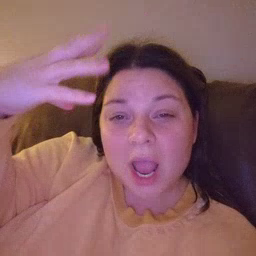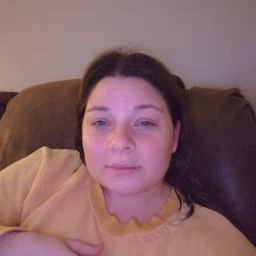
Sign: shower